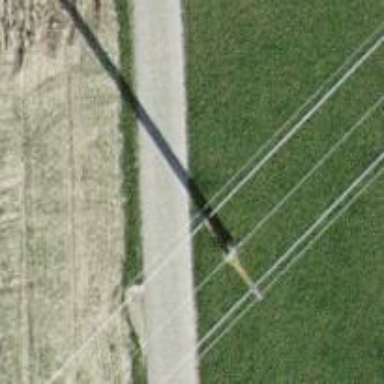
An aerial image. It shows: Grey concrete power pole.